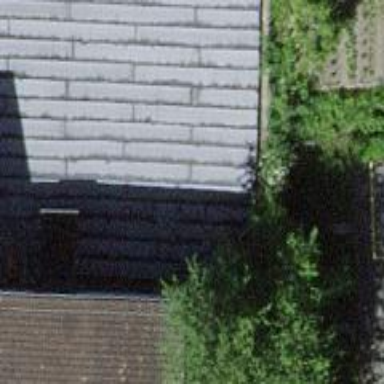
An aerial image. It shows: Group of garages.